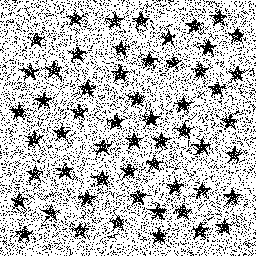
Squares: 0
Triangles: 0
Stars: 56
Total shapes: 56